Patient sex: F
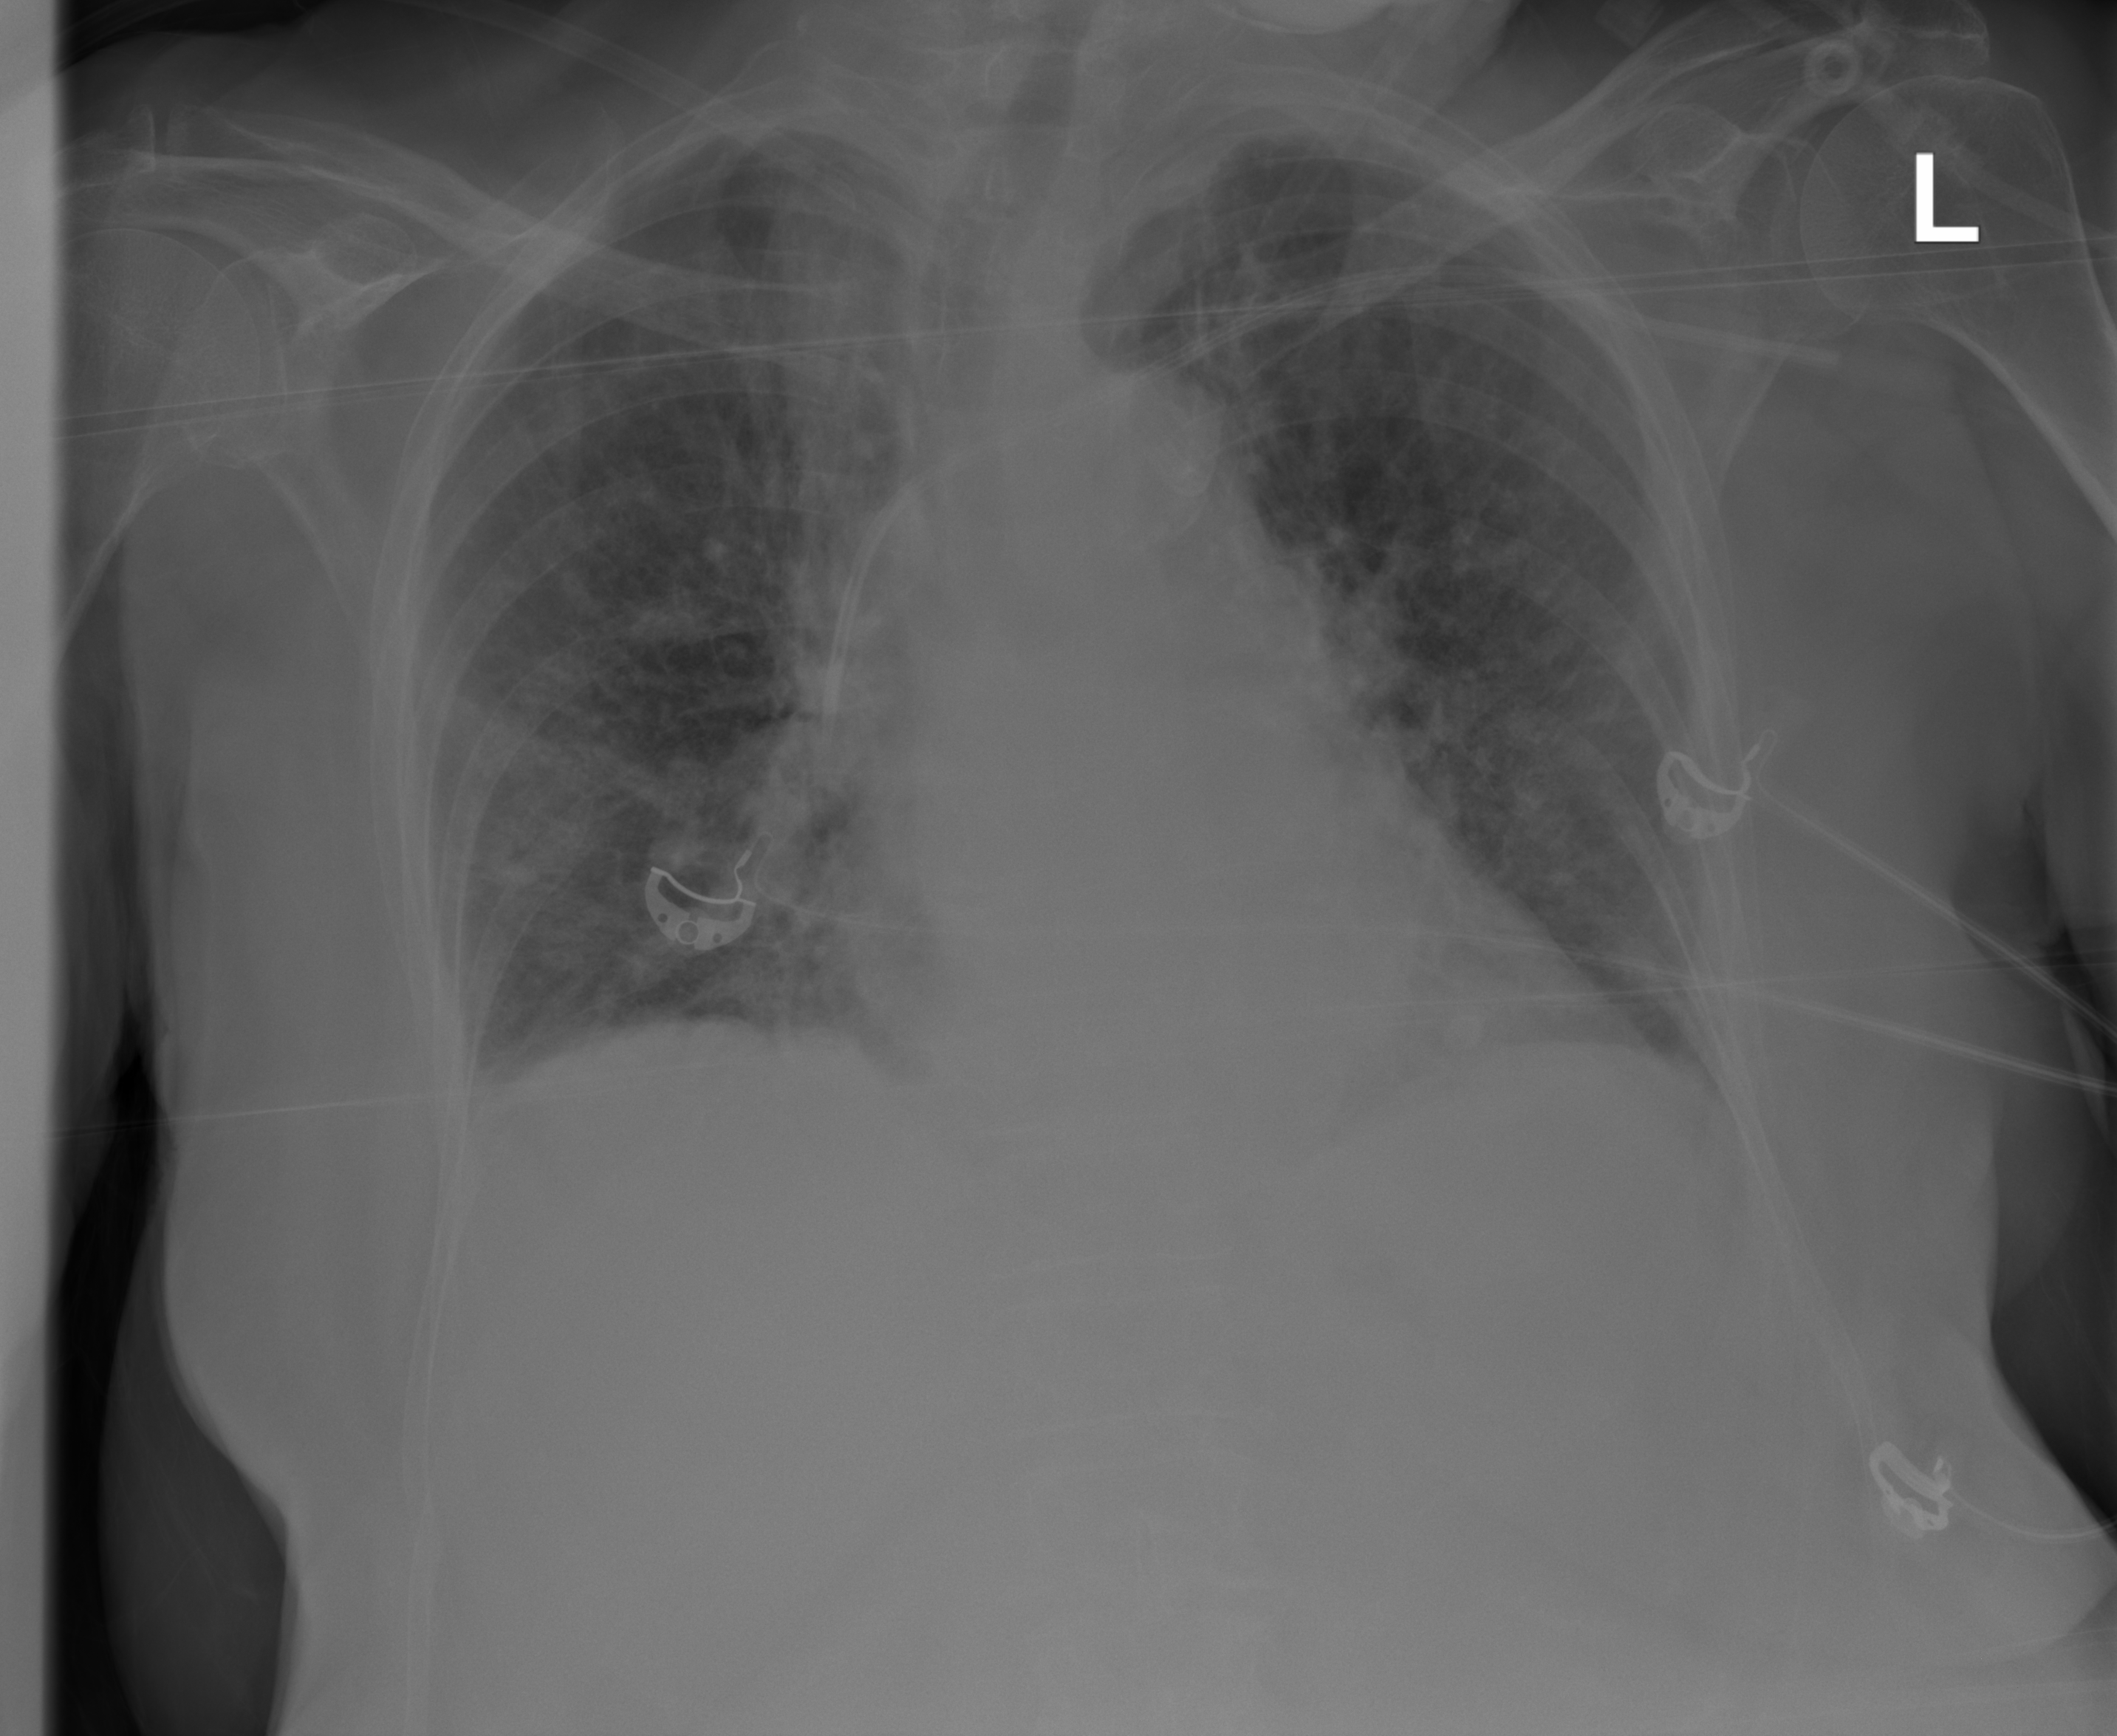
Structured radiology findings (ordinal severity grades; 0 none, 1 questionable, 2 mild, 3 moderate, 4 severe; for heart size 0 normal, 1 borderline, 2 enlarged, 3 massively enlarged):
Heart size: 2
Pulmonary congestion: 3
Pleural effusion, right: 0
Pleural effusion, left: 0
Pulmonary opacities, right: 2
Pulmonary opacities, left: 2
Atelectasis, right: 0
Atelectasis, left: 0